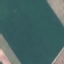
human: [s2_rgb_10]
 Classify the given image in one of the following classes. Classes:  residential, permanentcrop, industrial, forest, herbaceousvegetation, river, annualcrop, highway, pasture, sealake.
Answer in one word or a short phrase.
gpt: AnnualCrop